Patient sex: F
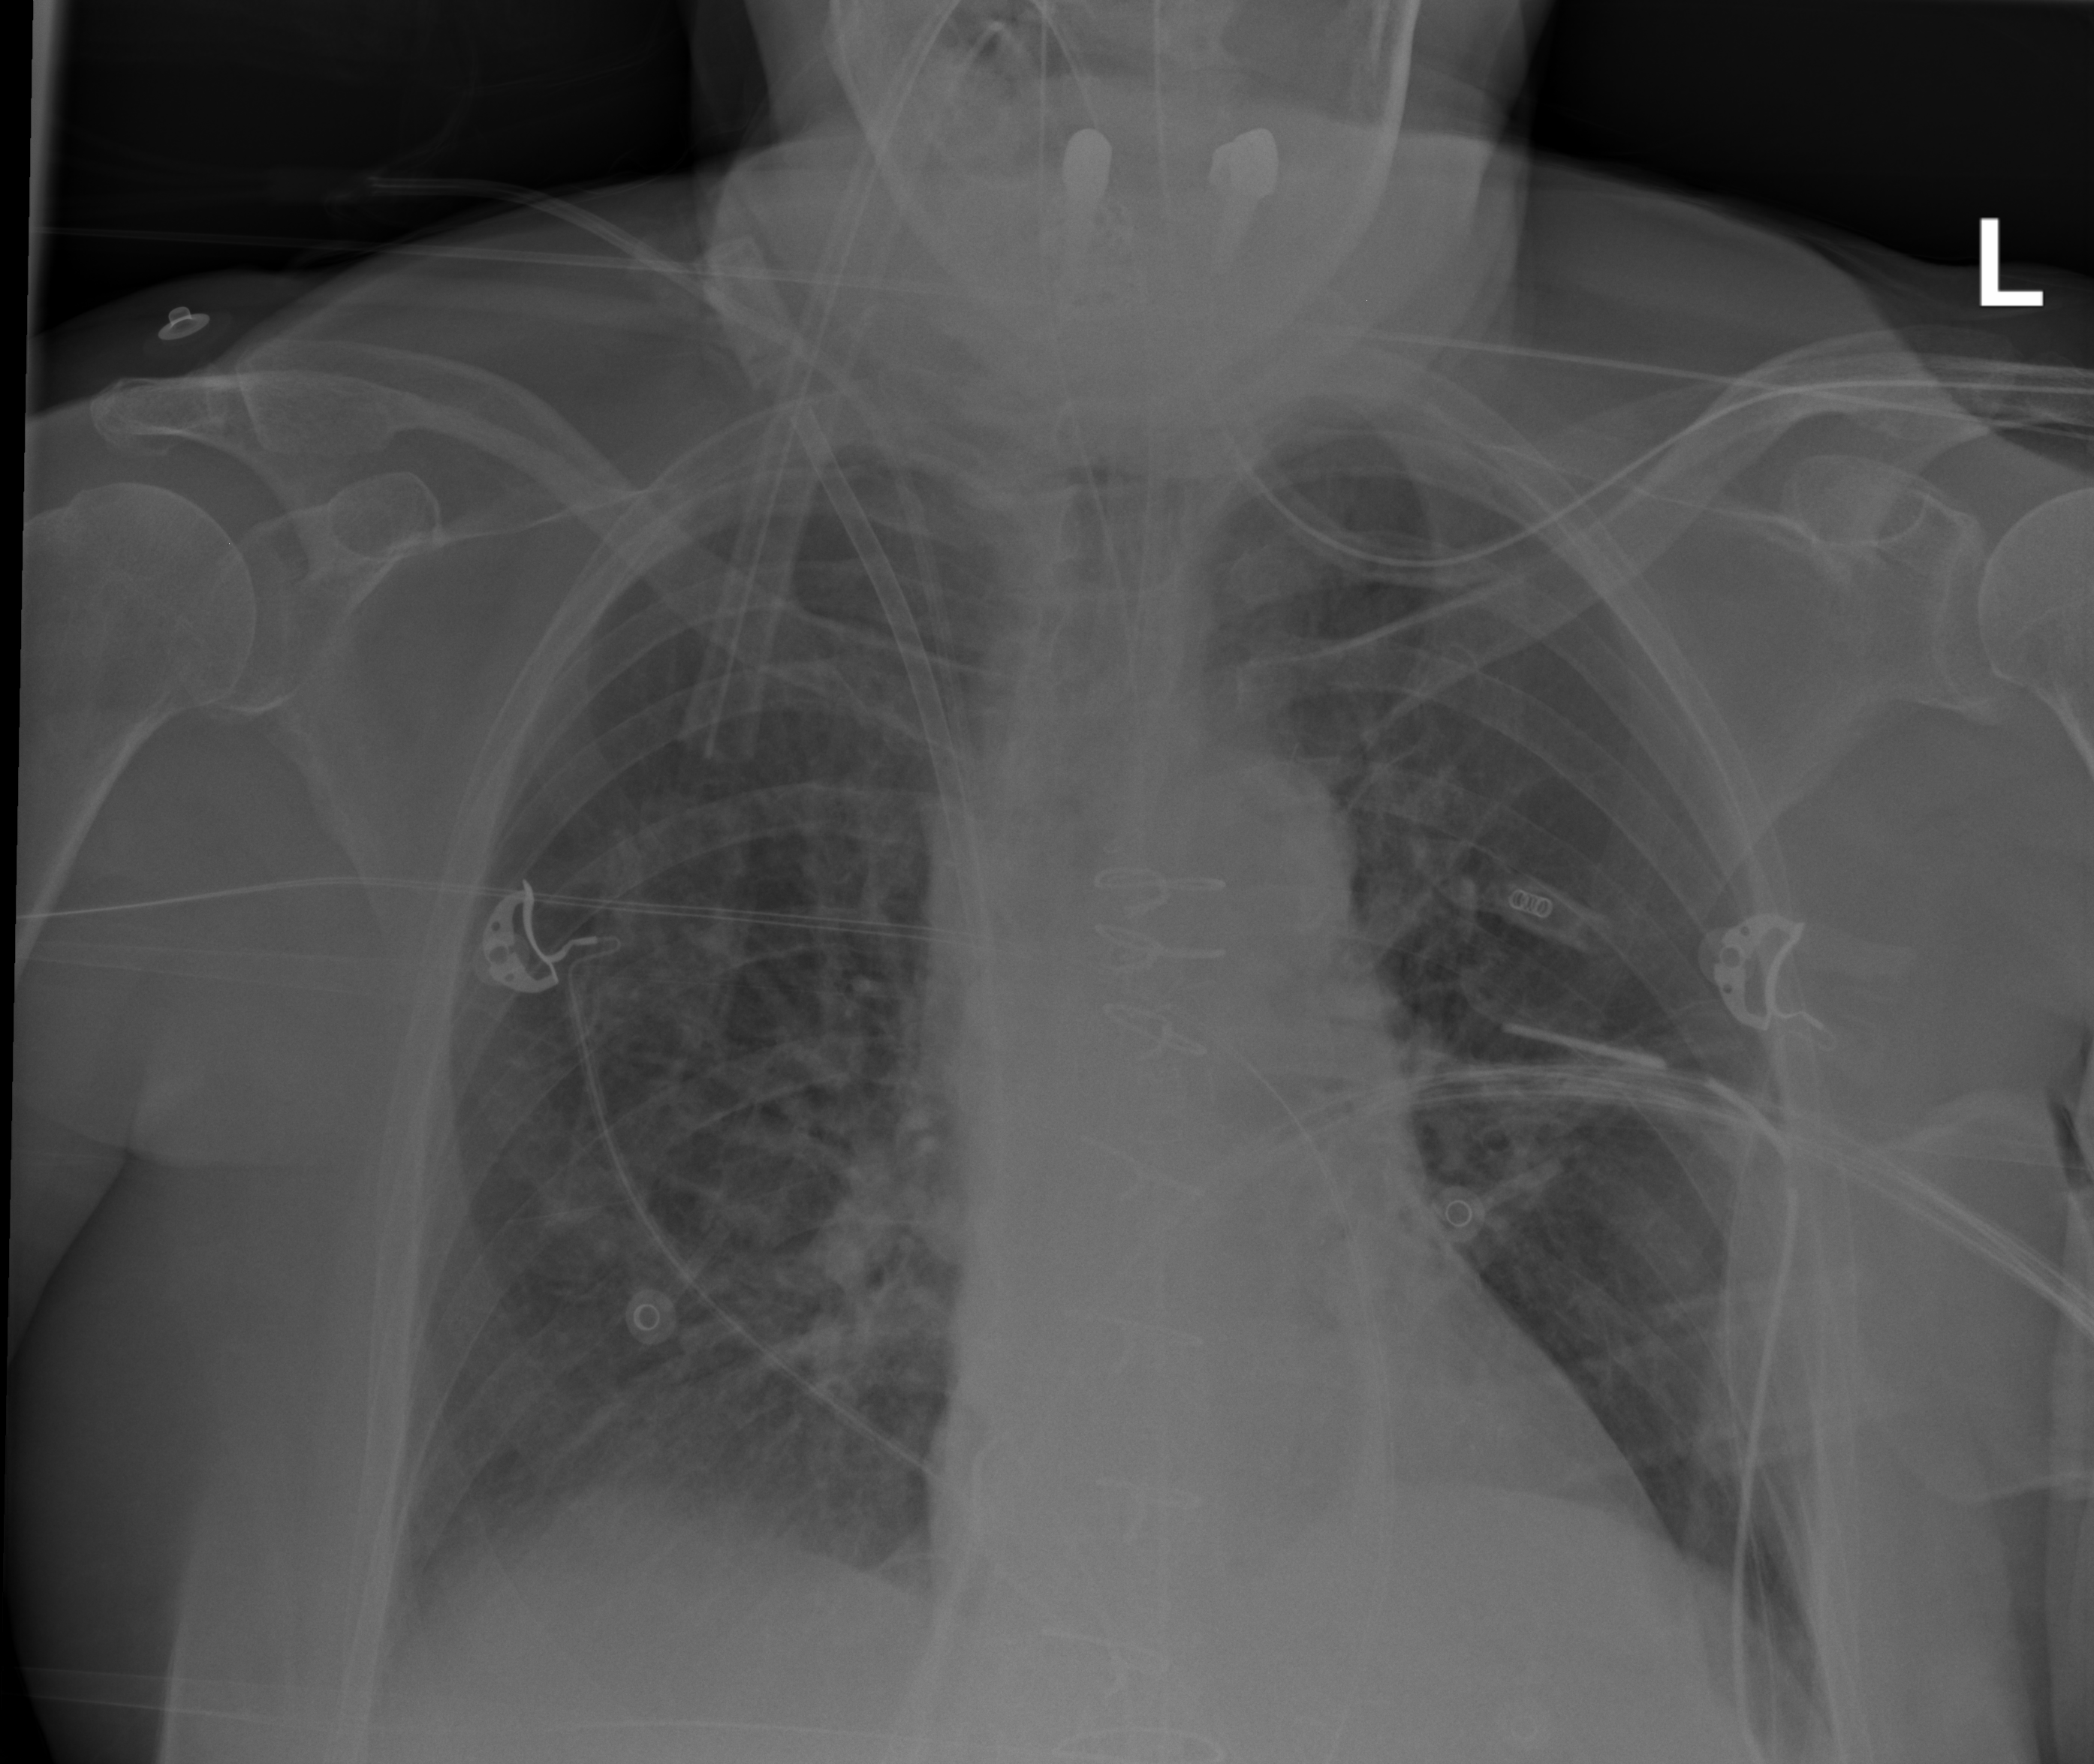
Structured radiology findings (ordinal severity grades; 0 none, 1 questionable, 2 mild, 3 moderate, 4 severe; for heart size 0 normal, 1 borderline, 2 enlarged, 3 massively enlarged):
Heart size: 0
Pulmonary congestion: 2
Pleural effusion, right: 2
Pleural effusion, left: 0
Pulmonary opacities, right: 0
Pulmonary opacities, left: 0
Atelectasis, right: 0
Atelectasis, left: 0